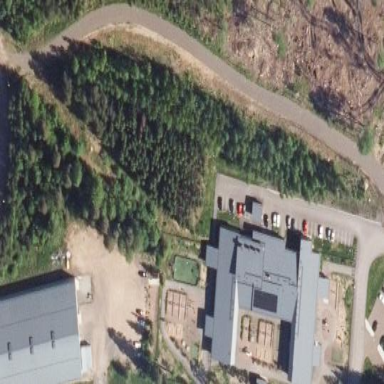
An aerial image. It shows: Kindergarten.